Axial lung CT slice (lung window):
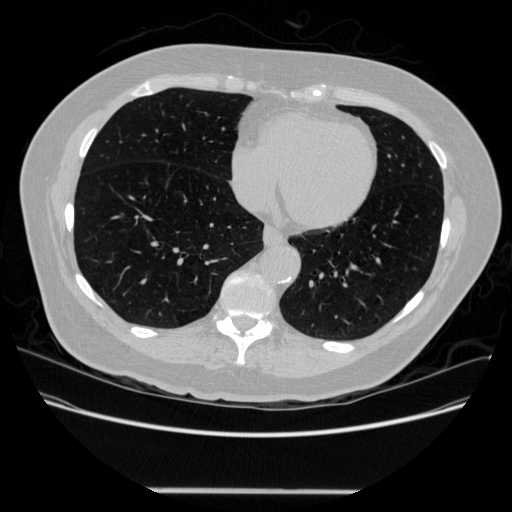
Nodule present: no